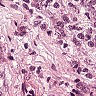
Metastatic tissue present: yes